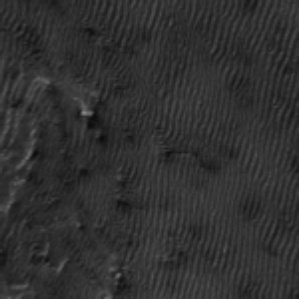
Label: frost